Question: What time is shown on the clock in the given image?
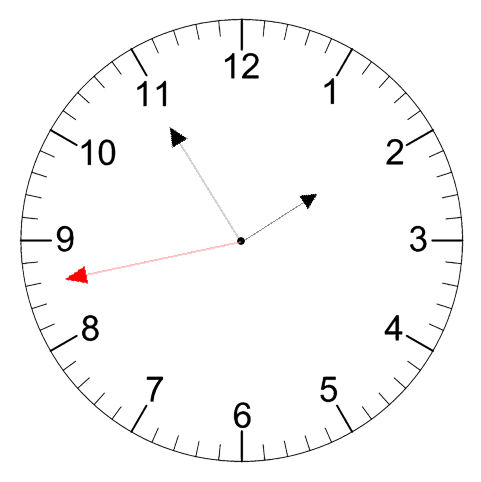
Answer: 01:54:43